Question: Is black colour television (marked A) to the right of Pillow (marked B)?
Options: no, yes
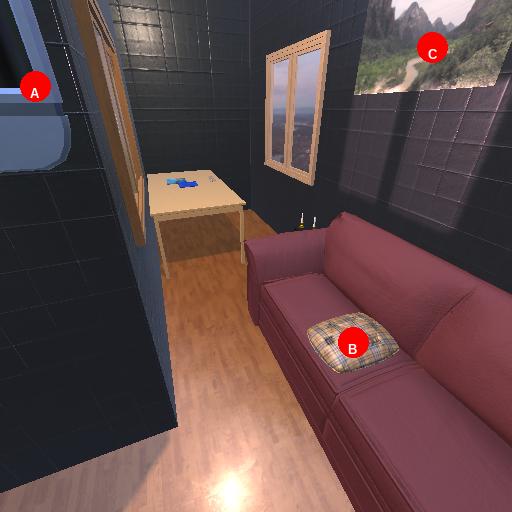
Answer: no